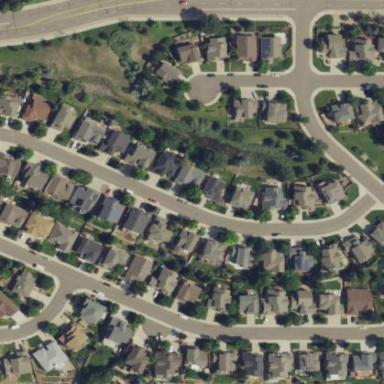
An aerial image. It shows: This residential area consists of single-family homes.